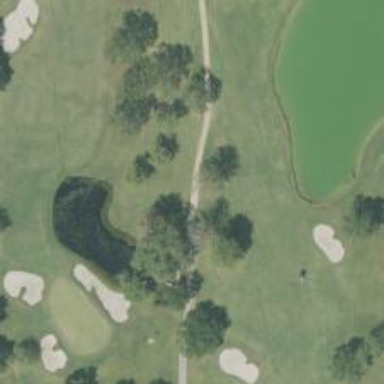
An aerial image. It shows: Footway that doubles as golf path.